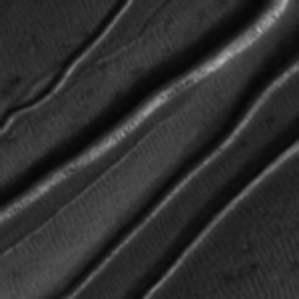
Label: frost